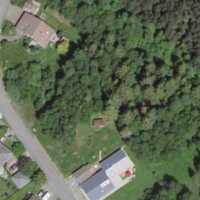
EUNIS habitat code: 44
Species observed at this site:
Oxalis acetosella